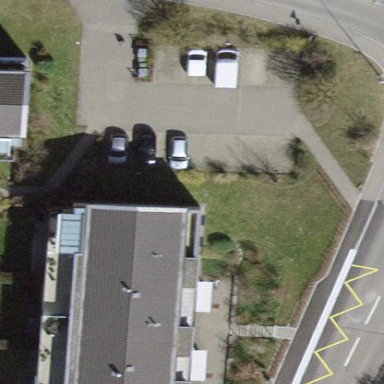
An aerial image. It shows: Parking area with surface.